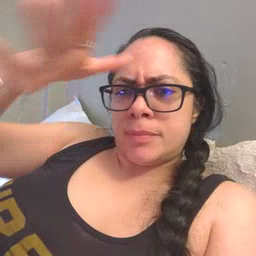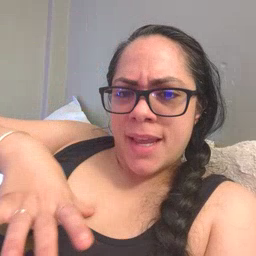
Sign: man